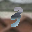
Label: 3